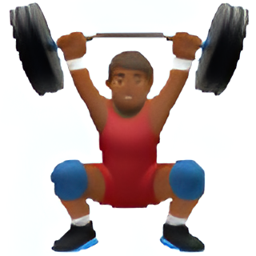
Name: weight lifter
Emoji: 🏋🏾
Group: People & Body
Sub-group: person-sport